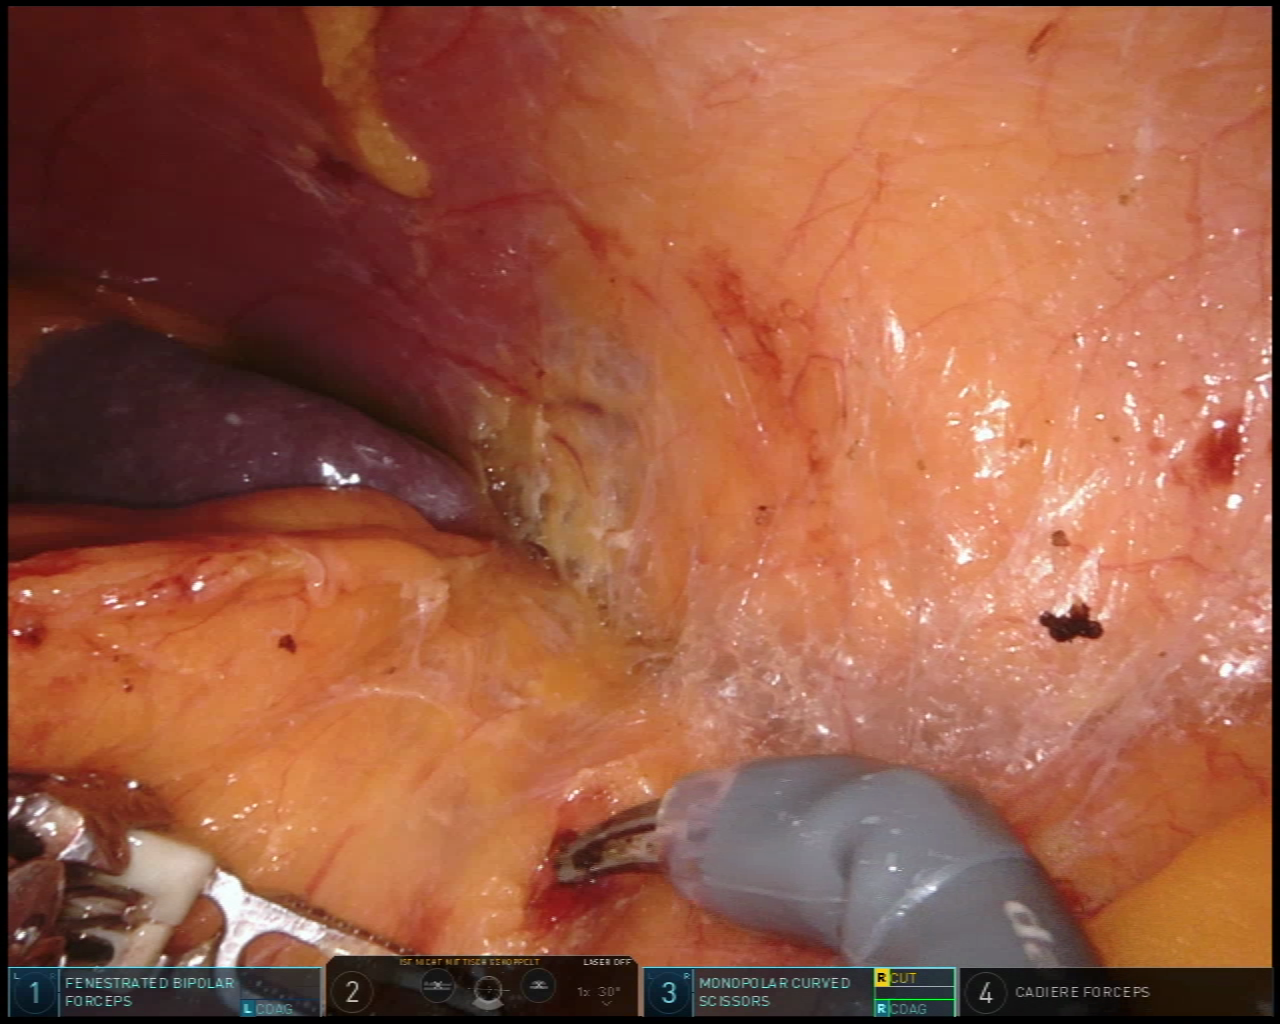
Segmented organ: spleen
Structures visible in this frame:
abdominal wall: yes
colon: no
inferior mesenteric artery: no
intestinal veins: no
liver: no
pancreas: no
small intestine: no
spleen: yes
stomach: no
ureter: no
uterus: no
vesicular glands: no